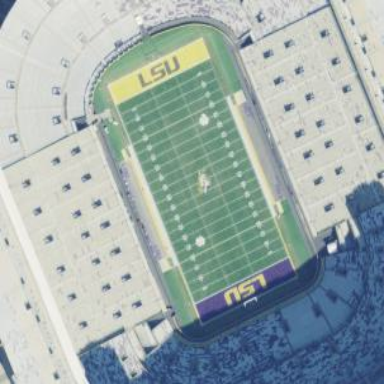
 used for leisure and sports activities."